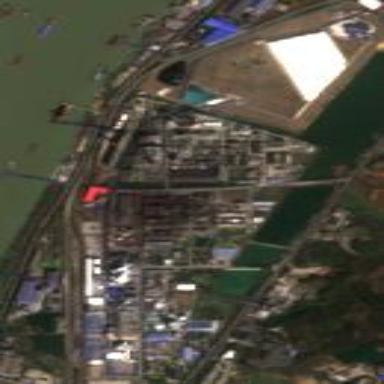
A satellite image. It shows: Industrial area with factory.